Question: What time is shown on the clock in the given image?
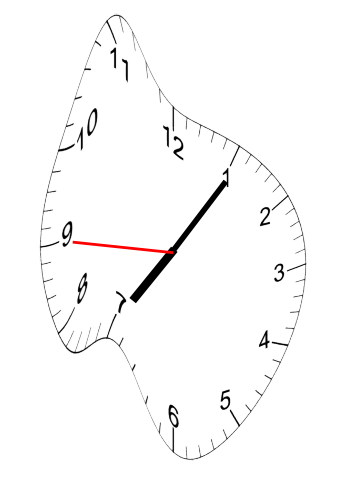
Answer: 07:05:45